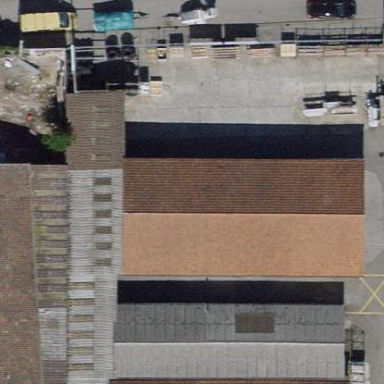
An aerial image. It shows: Roof with tile on the rooftop.